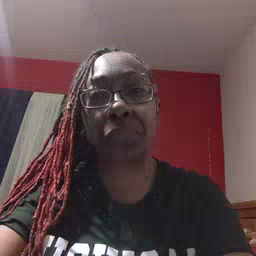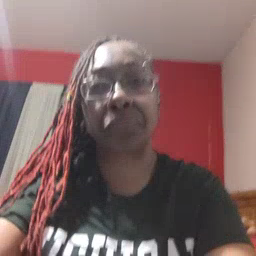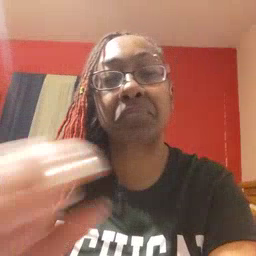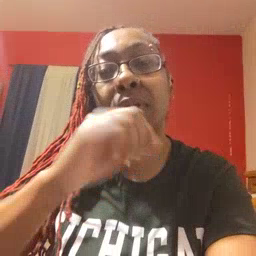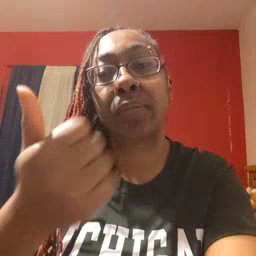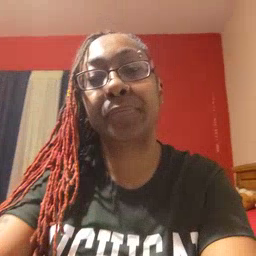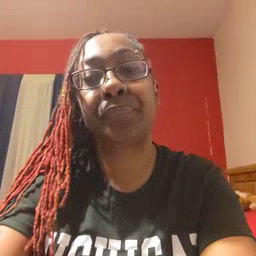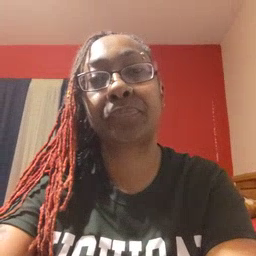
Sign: another